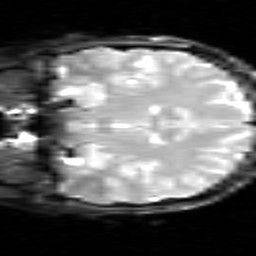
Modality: inplaneT2
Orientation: coronal
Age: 27
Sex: female